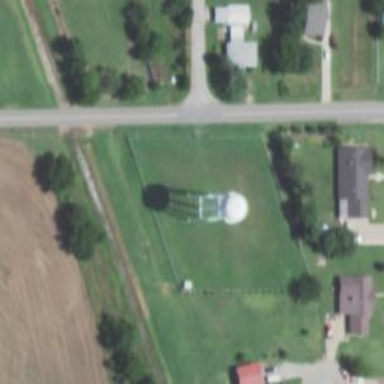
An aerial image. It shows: Water tower that is man-made.